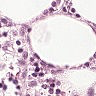
Metastatic tissue present: no